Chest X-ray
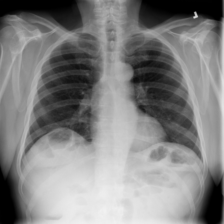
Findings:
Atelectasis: negative
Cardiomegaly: negative
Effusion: negative
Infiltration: negative
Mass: negative
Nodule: negative
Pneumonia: negative
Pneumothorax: negative
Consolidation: negative
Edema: negative
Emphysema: negative
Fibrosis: negative
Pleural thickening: negative
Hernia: negative